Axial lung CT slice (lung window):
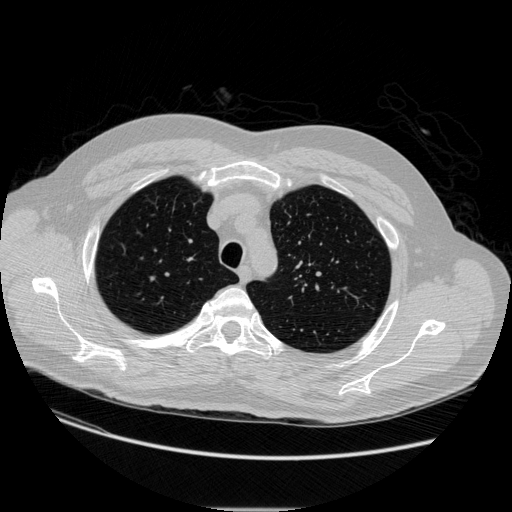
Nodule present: no